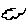
Label: cloud